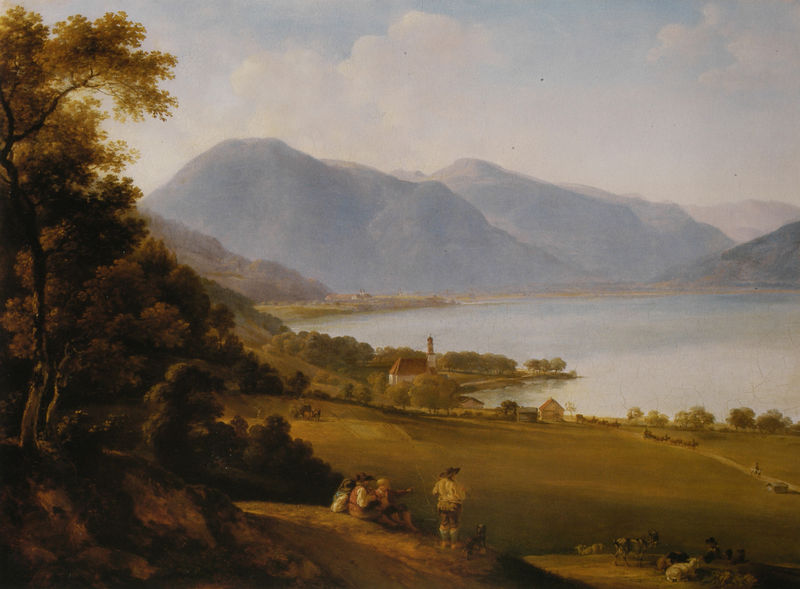
Titel: Der Tegernsee
Künstler: Johann Georg von Dillis
Standort: München
Institution: Bayerische Staatsgemäldesammlungen
Schlagwörter: baum, berg, blau, blätter, felsen, gemälde, gruppe, himmel, laub, wasser, wolken, bäume, fluss, grün, kirchturm, landschaft, menschen, ocker, see, sitzen, stadt, ufer, braun, grau, hut, männer, schwarz, strasse, weiss, ausblick, blick, dach, gras, haus, hund, hunde, rot, tier, tiere, weg, wiese, wolke, zaun, beige, stehen, bild, öl, erde, feld, felder, ferne, häuser, hügel, kühe, vieh, weide, zweige, busch, büsche, flach, gewässer, hütte, kirche, pfad, wege, wiesen, land, blatt, tal, wald, anhöhe, bauern, esel, kinder, reiter, deutschland, landschft, aussicht, berge, fels, gebirge, gipfel, dorf, dunst, gelände, herde, hütten, ausflug, idylle, pause, picknick, rast, kutsche, romantik, stimmung, zeigen, nazarener, waldrand, außen, schaf, scheune, weiden, bayern, alpen, idyll, bergkamm, chapeau, laubbaum, fahren, suisse, jäger, hügelig, chien, lac, wanderer, dorfkirche, laubbäume, kapelle, chiemsee, eiche, eichen, schafe, hirte, hirten, ziege, foret, bergsee, paysan, alpes, montagne, ziegen, paysans, eglise, starnberger see, vache, chemin, tegernsee, kochelsee, daemmerung, riere, walchensee, chapeaux, chevre, bavière, chiens, route, pré, chevres, gerbe, wieserasen, prés, abres, preé